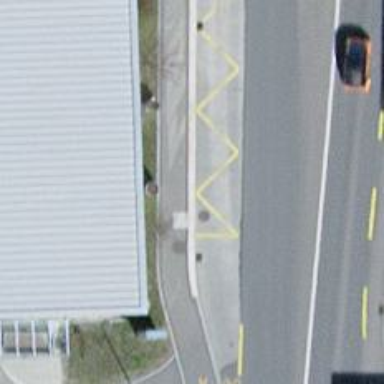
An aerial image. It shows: Bus stop with shelter. It is platform for public transport.